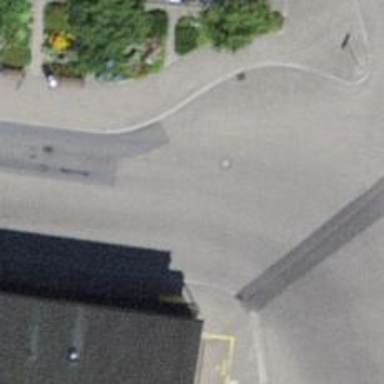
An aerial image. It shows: Asphalt road designated for service vehicles.